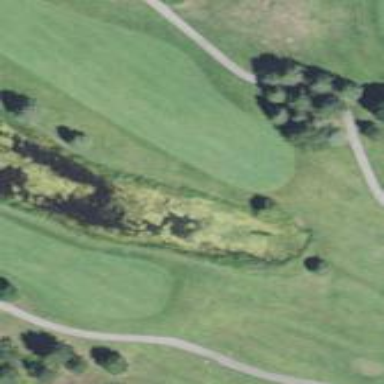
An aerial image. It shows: Water hazard on golf course.